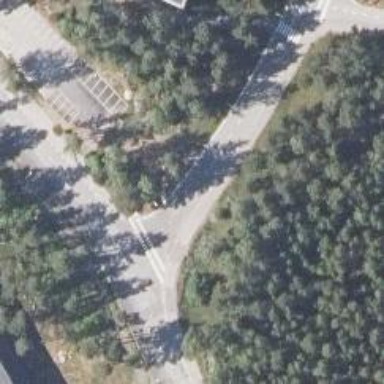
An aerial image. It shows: Marked crossing for cyclists on cycleway.